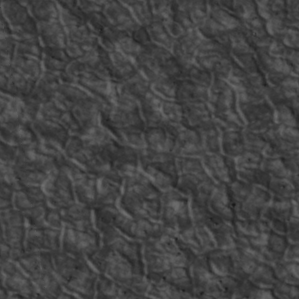
Label: non_frost